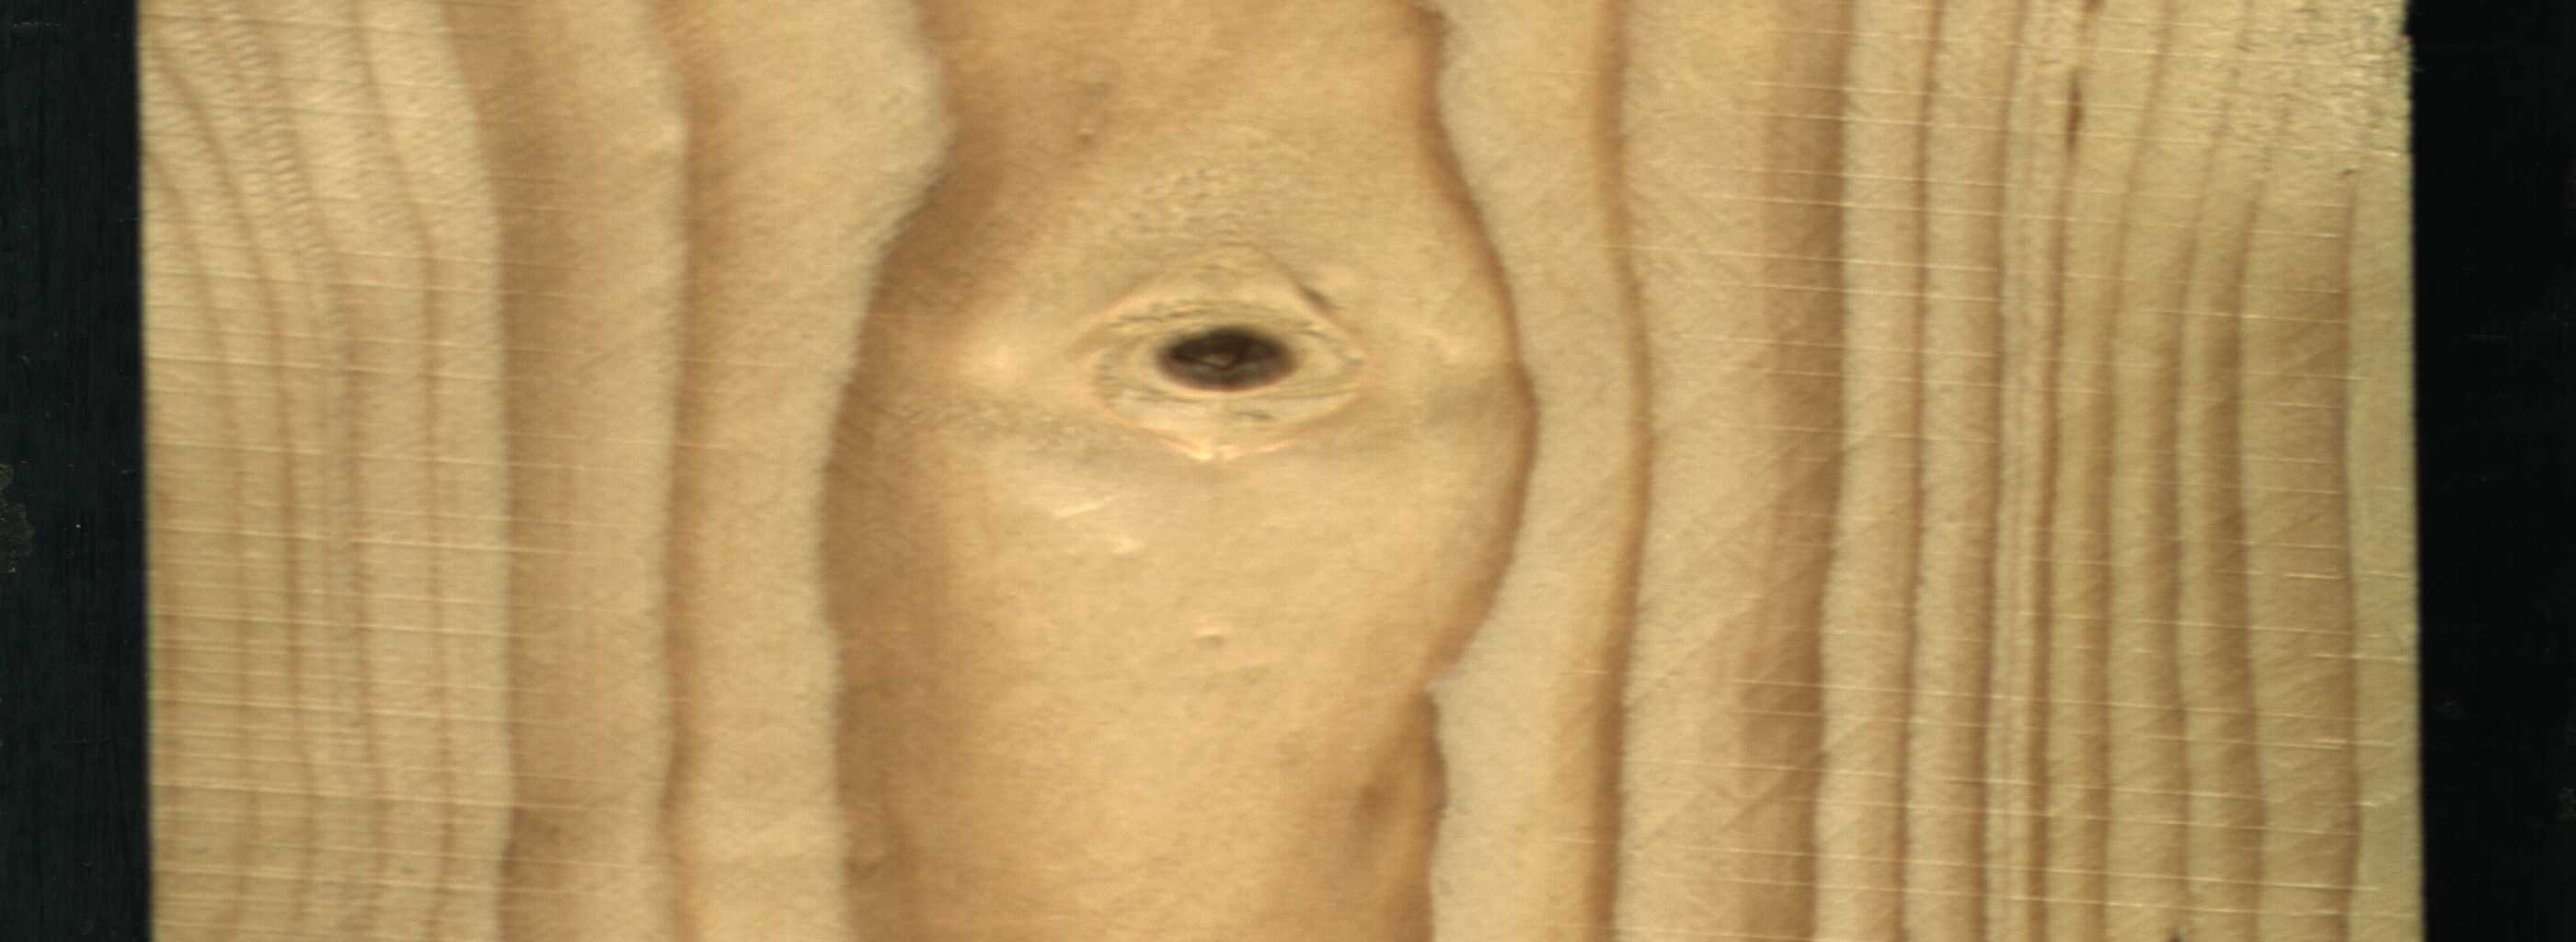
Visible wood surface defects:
Dead_Knot